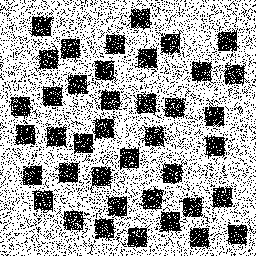
Squares: 40
Triangles: 0
Stars: 0
Total shapes: 40